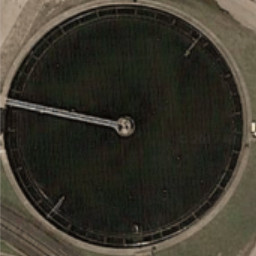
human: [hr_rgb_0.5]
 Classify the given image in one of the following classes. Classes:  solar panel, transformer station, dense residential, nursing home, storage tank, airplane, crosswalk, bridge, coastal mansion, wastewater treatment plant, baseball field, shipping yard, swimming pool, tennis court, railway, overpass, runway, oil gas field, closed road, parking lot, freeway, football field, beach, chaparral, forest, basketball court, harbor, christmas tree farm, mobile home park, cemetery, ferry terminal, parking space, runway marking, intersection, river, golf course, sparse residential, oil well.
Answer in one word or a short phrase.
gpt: wastewater treatment plant